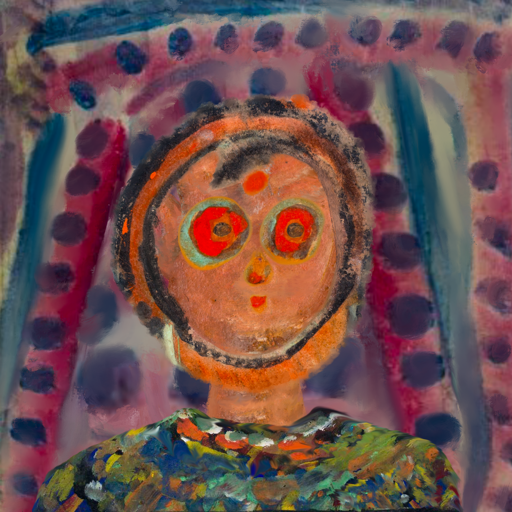
Background: HillGirl, Head And Neck Front: Boggyland, Face Front: Sisters, Bust: An_Impression, Hair Front: Childish, Head Accessory: Blank, Second Necklace: Blank, Necklace: Blank, Baby: Blank